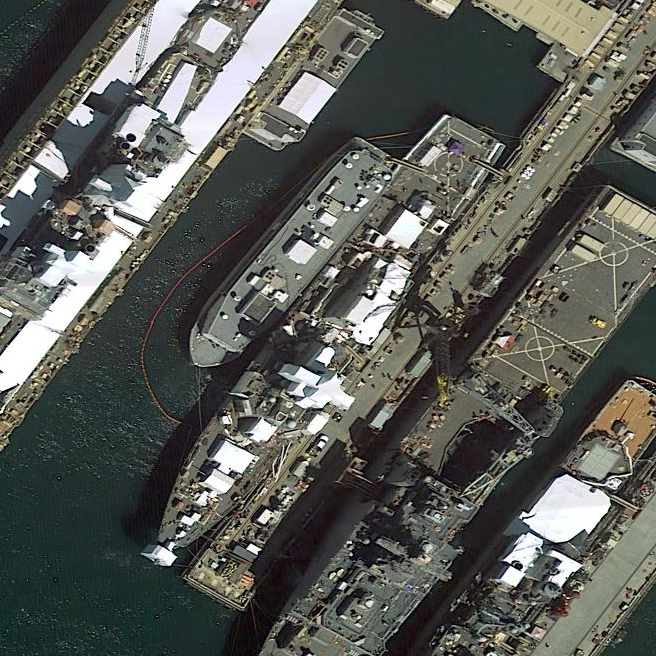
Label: destroyer